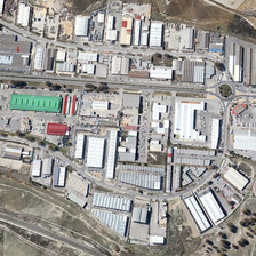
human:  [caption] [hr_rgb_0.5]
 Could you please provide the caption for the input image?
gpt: A green building stands out in the industrial area

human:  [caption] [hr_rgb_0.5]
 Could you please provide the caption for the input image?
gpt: Green Building Attracts Attention in Industrial Zone

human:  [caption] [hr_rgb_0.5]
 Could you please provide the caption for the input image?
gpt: Green buildings in industrial areas

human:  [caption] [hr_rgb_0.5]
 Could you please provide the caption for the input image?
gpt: Green buildings stand out in the industrial zone

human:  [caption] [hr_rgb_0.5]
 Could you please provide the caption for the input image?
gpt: Green Buildings Outstanding in Industrial Areas